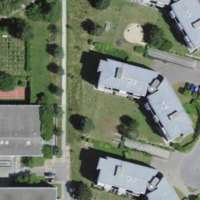
EUNIS habitat code: 55
Species observed at this site:
Bufo bufo